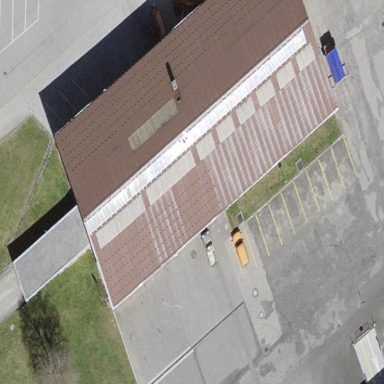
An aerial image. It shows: Industrial building.